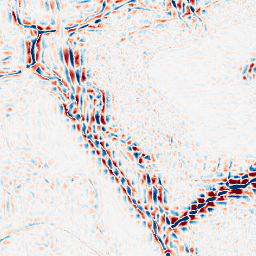
Category: wavelet
Decomposition family: wavelet_reverse_biorthogonal
Decomposition parameters: wavelet: rbio5.5
level: 3
Upsampling method: quadratic
Upsampling parameters: scale: 8
Upsampling scale: 8